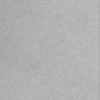
Label: dusty